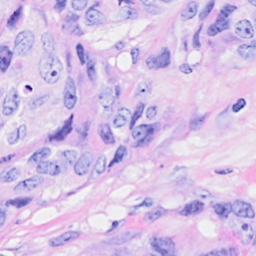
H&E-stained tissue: Breast